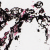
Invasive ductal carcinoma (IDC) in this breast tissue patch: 0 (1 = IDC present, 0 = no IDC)